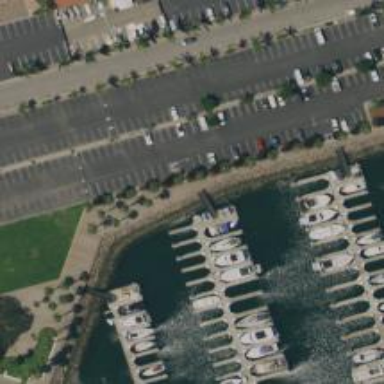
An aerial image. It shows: Dock located along the waterway.